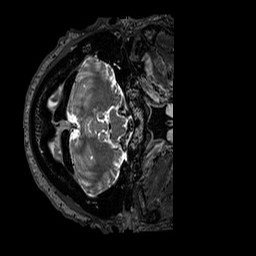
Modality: T2w
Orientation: axial
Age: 78
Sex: male
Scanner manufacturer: siemens
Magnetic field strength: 3 T
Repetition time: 3.2 s
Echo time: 0.567 s